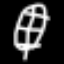
Label: leaf